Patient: sex M, age 40
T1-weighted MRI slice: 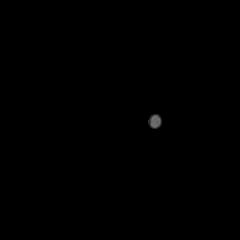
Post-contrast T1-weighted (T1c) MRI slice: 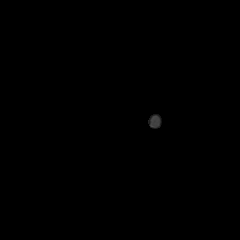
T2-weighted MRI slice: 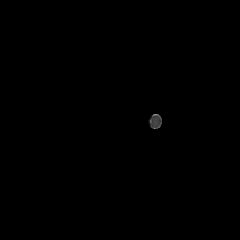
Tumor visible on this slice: no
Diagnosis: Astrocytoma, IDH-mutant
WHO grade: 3